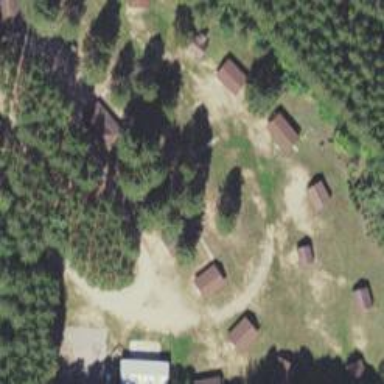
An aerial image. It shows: Group of cabins for tourism.